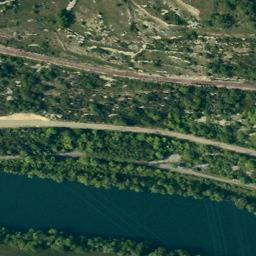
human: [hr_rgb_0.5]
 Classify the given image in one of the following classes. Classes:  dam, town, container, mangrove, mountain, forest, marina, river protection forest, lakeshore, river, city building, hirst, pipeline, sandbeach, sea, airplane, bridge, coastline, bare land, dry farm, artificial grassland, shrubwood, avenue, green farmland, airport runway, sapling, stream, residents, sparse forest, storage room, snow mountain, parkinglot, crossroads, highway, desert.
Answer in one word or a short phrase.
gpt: river